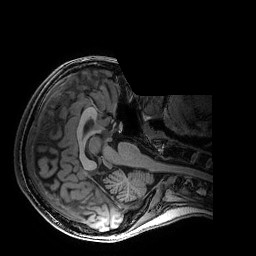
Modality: T1w
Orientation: axial
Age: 18
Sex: female
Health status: healthy
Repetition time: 2.53 s
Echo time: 0.0034 s